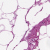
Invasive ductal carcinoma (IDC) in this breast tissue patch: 0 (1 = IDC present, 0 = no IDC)